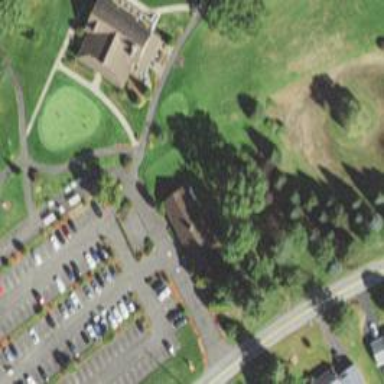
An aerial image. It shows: Pathway for golfing.